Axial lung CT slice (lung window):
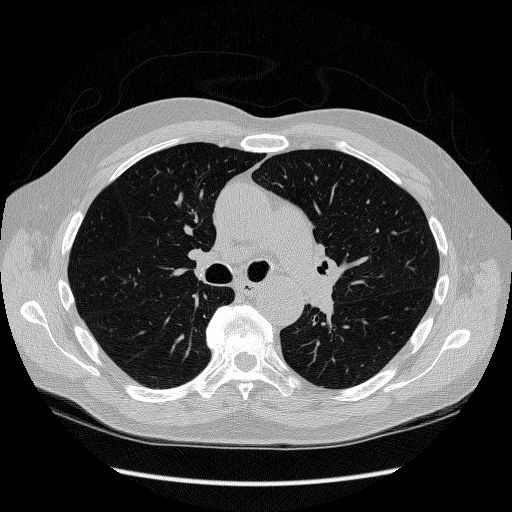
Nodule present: no